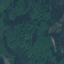
Land use / land cover class: Forest